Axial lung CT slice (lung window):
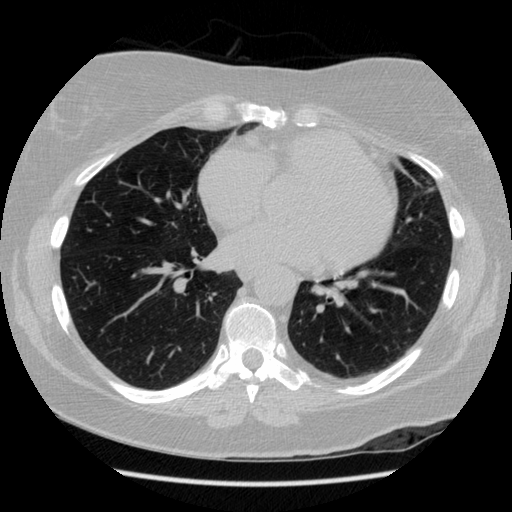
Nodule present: no